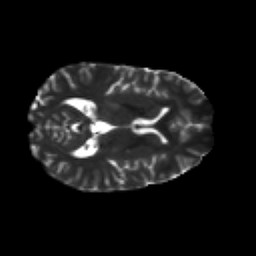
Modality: T2w
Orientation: axial
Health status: healthy
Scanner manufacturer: philips
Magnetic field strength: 3 T
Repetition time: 9.75 s
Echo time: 0.092 s